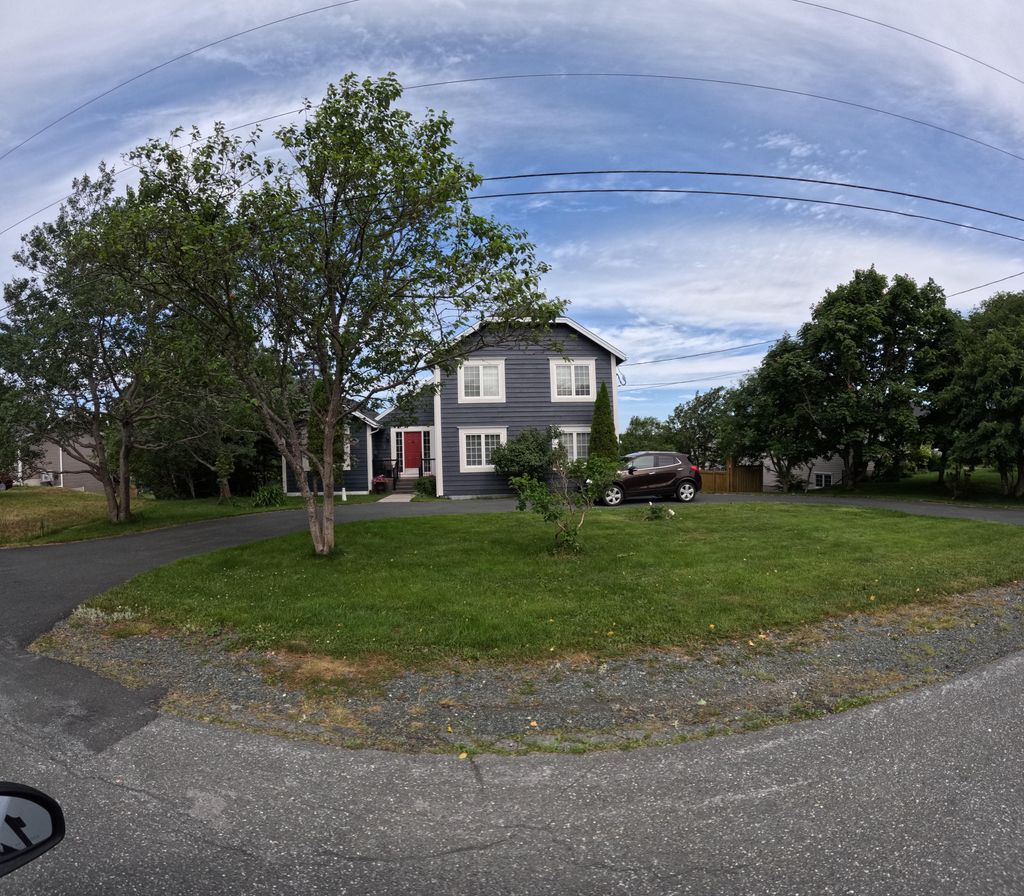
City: st_johns